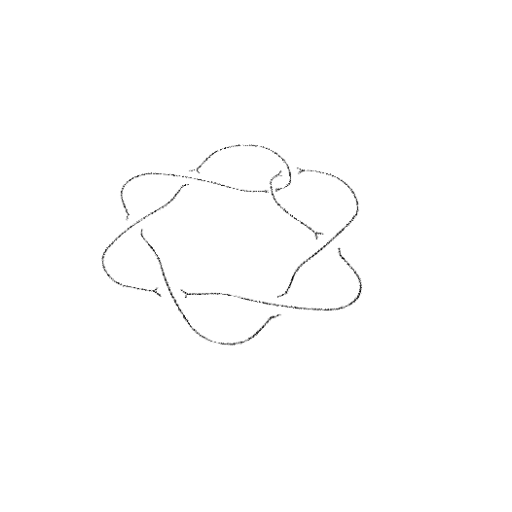
Crossing number: 7